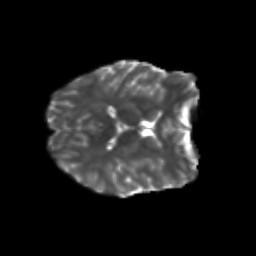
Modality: T2w
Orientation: axial
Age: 20
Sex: female
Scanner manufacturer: siemens
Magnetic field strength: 3 T
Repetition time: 3.5 s
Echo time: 0.104 s